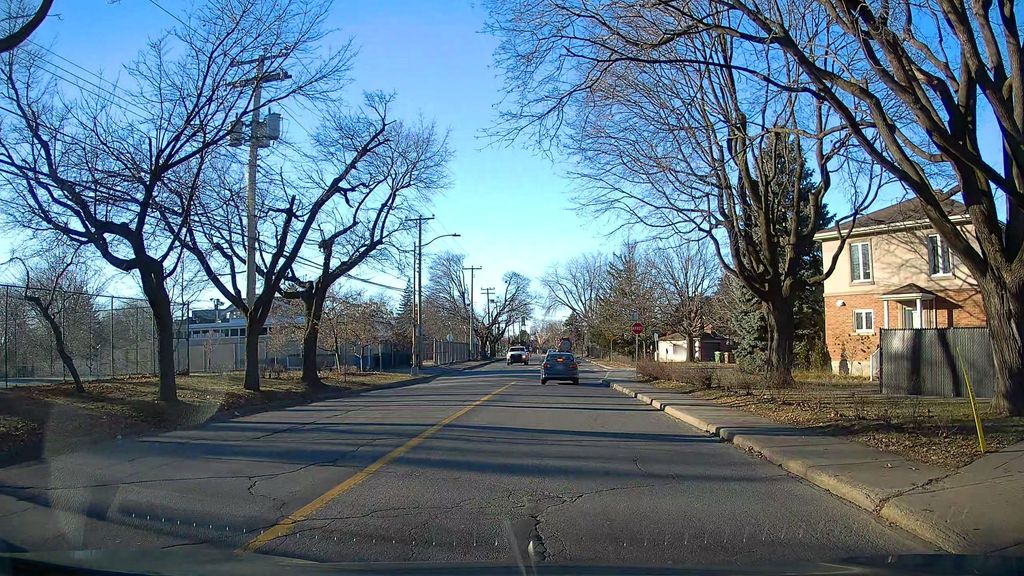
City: montreal